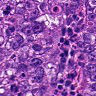
Metastatic tissue present: yes